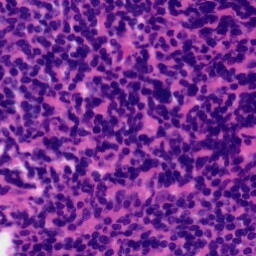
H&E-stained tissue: Tonsil